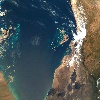
Label: water